Question: I spent almost half hour by searching where to disable margin for submenu. Here is an examples.

I did margin for menu links, and submenu have been affected too. BUT i dont need that. SO i cant find where to change submenu margin to be zero. You can find website in
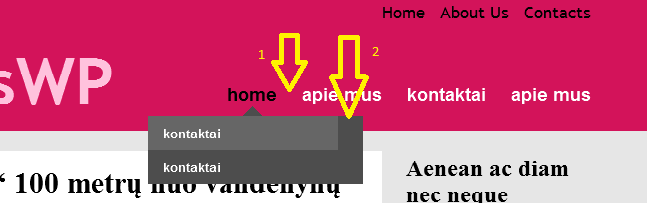
Answer: Remove the margin from the .sub-menu li's
'''
#menu ul.sub-menu li {
margin:0;
}
'''
Then change your ul ul's position with this to center the dropdown navigation. Replace your current ul style with this (line: 182 of your css).
'''
#menu ul ul {
background-color: #4d4d4d;
display: none;
left: 50%; /* CHANGE THE POSITION TO 50% */
padding: 0;
position: absolute;
top: 119%;
transform: translateX(-50%); /* THEN MOVE IT LEFT -50% OF ITS NATURAL WIDTH */
}
'''